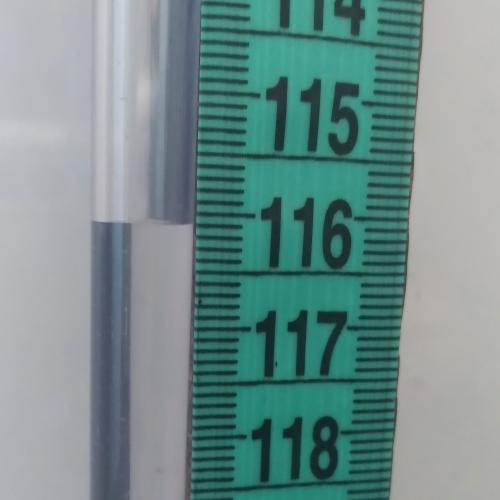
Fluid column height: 116.1 cm